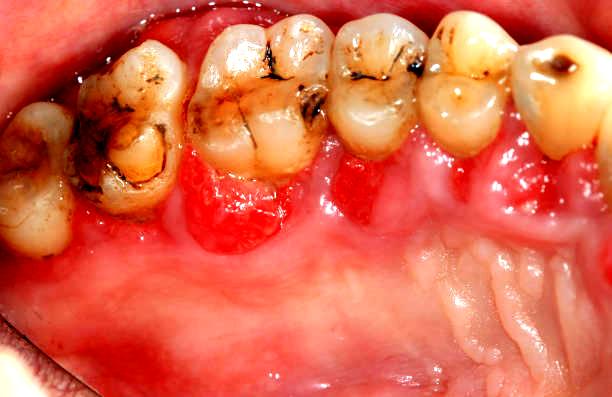
Condition: Gingivitis